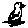
Label: bird